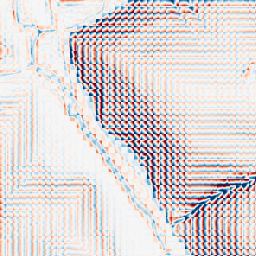
Category: wavelet
Decomposition family: wavelet_dwt
Decomposition parameters: wavelet: haar
level: 3
Upsampling method: sinc_blackman
Upsampling parameters: scale: 8
kernel_size: 16
Upsampling scale: 8